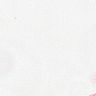
Metastatic tissue present: no